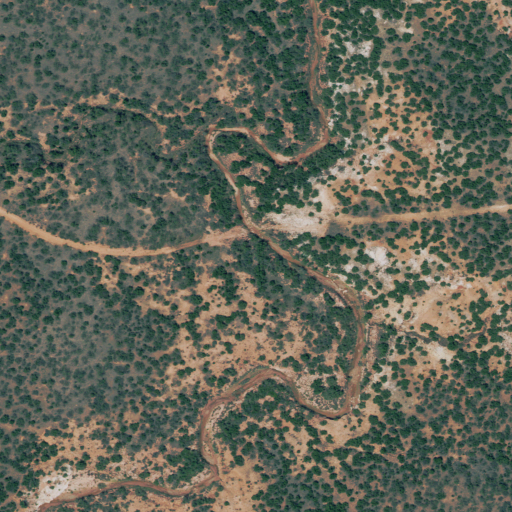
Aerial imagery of valley in Texas named Smelter Canyon containing shrub and evergreen forest